Interaction volume radius: 5 \u00c5
Interaction volume height: 25 \u00c5
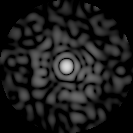
Disorder parameter: 0.8665